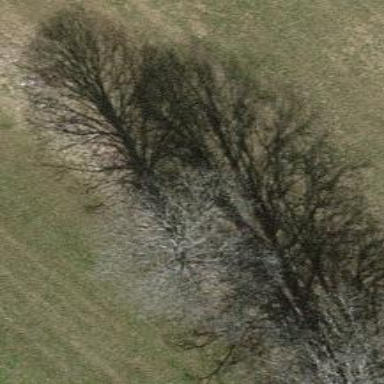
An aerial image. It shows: Row of trees in natural setting.